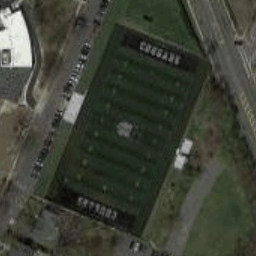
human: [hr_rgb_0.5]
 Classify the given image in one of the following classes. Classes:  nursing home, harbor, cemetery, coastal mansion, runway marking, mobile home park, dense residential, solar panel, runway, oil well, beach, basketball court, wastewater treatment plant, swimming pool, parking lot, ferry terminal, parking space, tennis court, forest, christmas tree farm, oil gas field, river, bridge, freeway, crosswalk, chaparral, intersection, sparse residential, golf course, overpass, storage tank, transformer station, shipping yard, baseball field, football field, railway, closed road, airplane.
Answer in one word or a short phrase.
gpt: football field